Question: I have a tableview and when i scroll to the bottom of it and release my finger, only half of the cell is visible. If i keep draggaing towards the bottom the whole cell show and then hides when i release my finger.

Any idea?
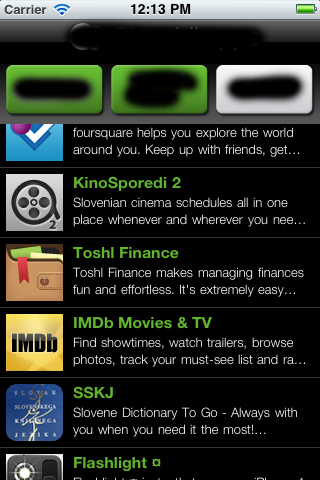
Answer: The frame of your tableView seems to be set to a wrong frame. Reset the frame like this:
'''
CGRect tableViewFrame = [tableView frame];
tableViewFrame.size.height -= heightOfButtonBar;
tableViewFrame.origin.y += heightOfButtonBar;
[tableView setFrame: tableViewFrame];
'''